Interaction volume radius: 5 \u00c5
Interaction volume height: 20 \u00c5
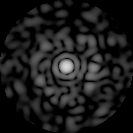
Disorder parameter: 0.8886